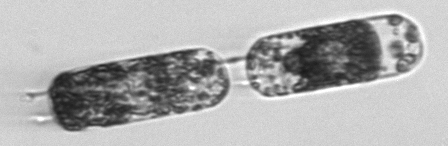
Label: Hemiaulus